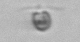
Label: Pyramimonas